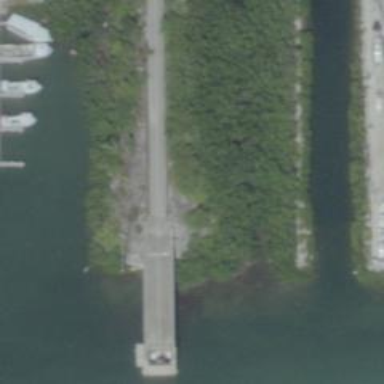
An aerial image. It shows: Abandoned service road bridge.